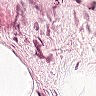
Metastatic tissue present: no